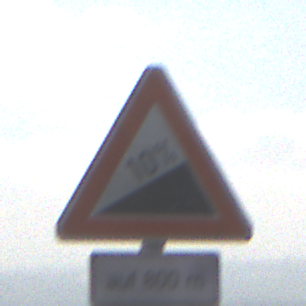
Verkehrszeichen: Steigung10
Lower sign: LaengeEinerStrecke5
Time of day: Midday
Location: Outdoor (Nature)
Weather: PartlyCloudy
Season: NotSpecified
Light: Natural